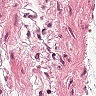
Metastatic tissue present: no